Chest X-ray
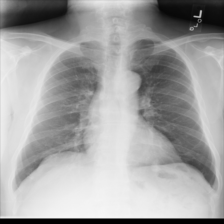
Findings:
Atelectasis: negative
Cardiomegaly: negative
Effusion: negative
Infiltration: negative
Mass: positive
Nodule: negative
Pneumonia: negative
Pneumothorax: negative
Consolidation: negative
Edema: negative
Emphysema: negative
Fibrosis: negative
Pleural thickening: negative
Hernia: negative